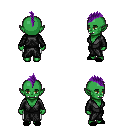
a pixel art fantasy rpg character, female body template, orc, green skin, gray robe, white pants, purple mohawk hairstyle, black slippers, four views (front, back, left, right), 2x2 character sprite sheet, small pixel art, hard edges, no anti-aliasing